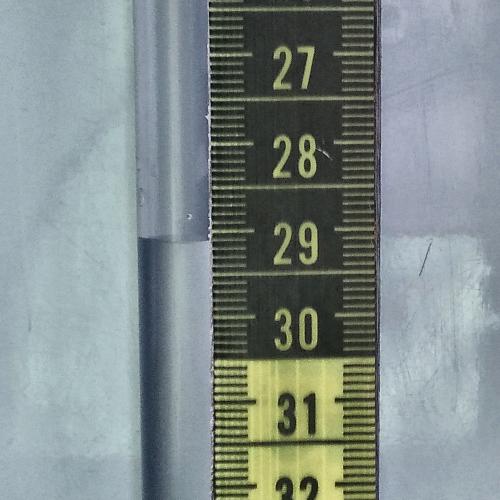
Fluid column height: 29.1 cm